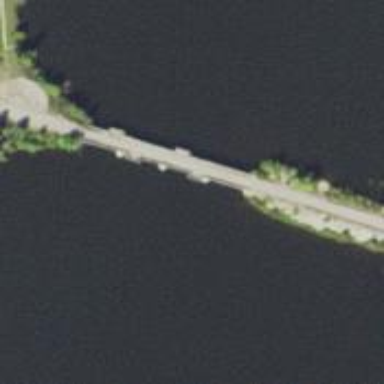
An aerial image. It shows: Abandoned railway bridge over cycleway road.